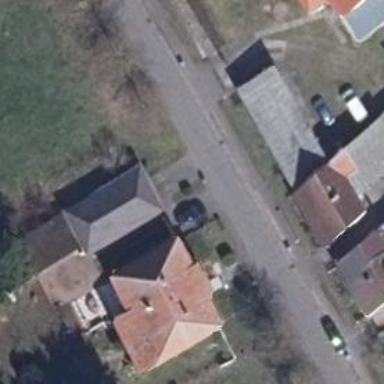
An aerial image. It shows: Smooth asphalt road in residential area.